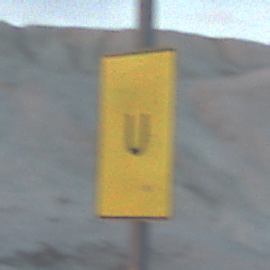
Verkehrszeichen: AnkuendigungOderFortsetzungUmleitungOhnePfeilsymbol
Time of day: SunriseSunset
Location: Outdoor (Beach)
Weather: PartlyCloudy
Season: NotSpecified
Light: Natural